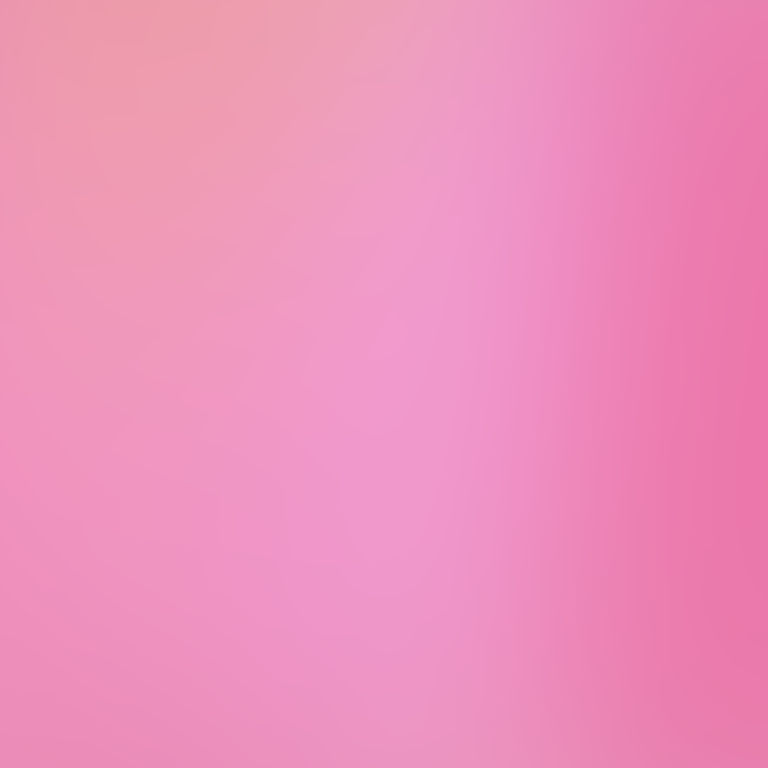
Abstract light effect, smooth gradient from soft pink to light coral, calm atmosphere, diffuse glow, no room, no furniture, no objects.